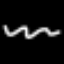
Label: squiggle